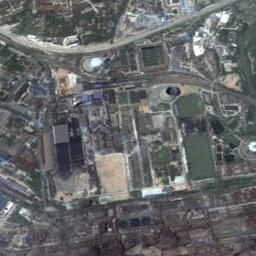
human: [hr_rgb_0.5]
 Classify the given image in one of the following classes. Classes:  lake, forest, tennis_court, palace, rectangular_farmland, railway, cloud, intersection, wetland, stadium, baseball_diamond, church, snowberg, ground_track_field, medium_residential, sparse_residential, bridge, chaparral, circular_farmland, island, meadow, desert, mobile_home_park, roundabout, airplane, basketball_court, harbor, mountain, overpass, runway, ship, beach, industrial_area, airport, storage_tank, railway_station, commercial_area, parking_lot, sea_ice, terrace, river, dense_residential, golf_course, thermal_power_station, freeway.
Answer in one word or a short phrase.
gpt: thermal_power_station